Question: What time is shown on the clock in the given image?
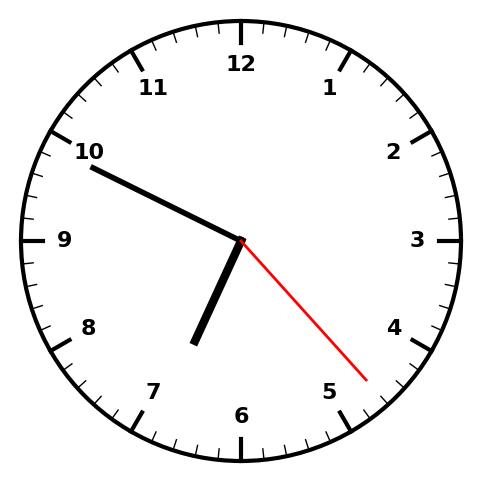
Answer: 06:49:23